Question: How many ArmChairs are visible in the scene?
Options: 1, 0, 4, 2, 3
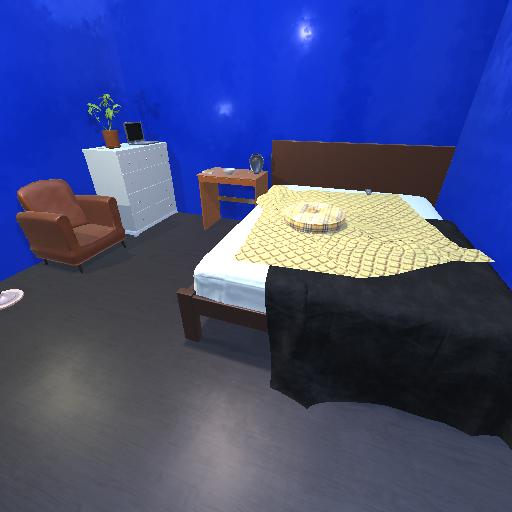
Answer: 1